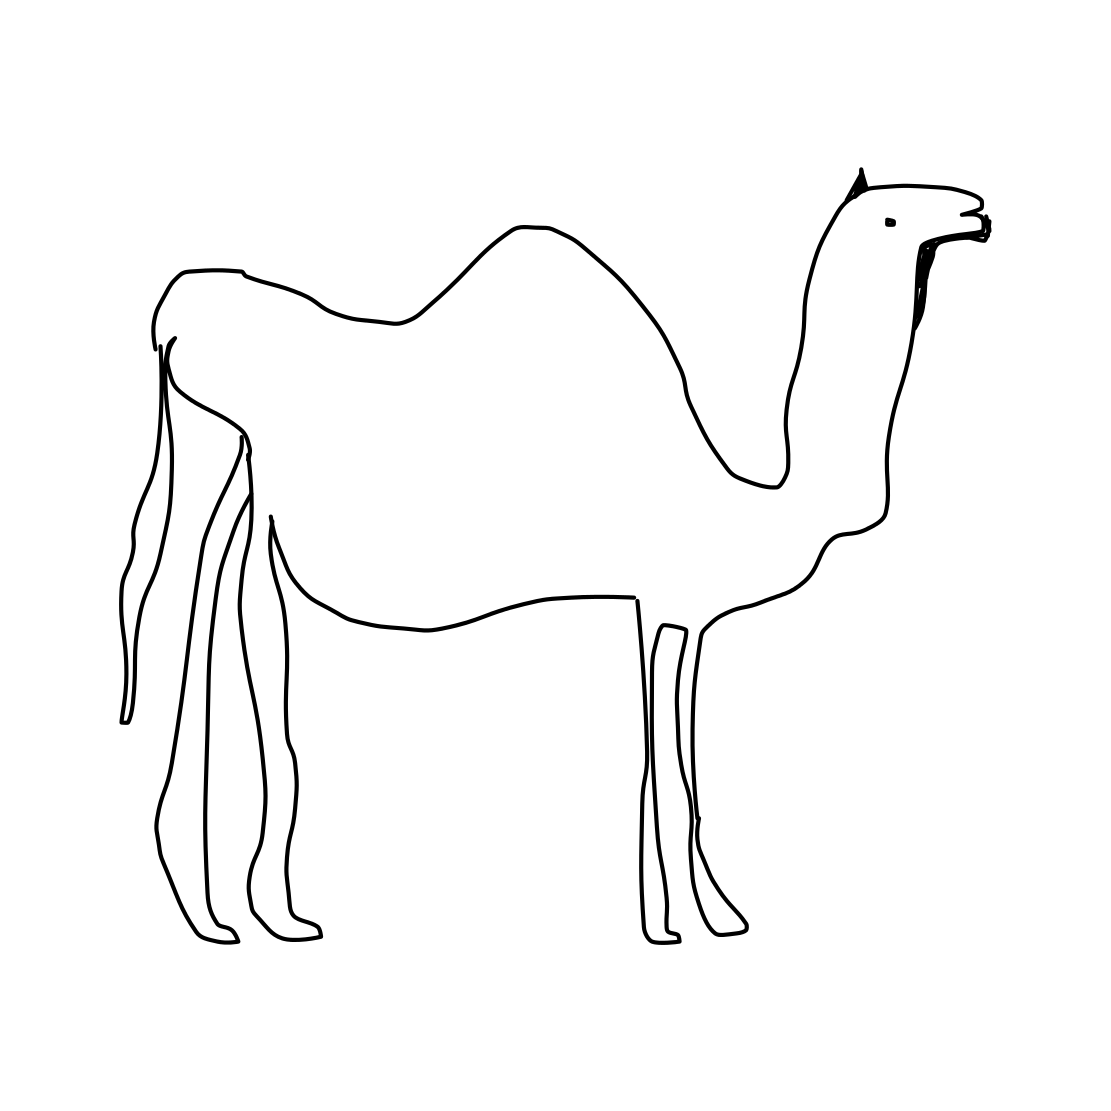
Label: camel